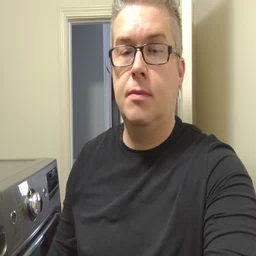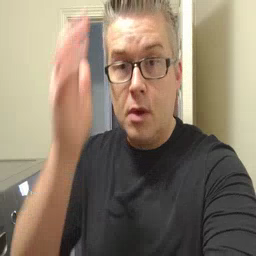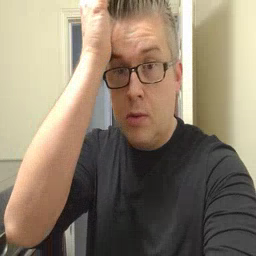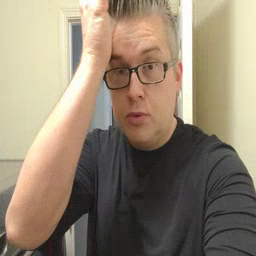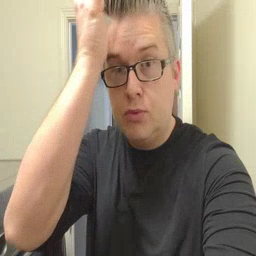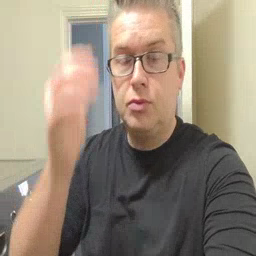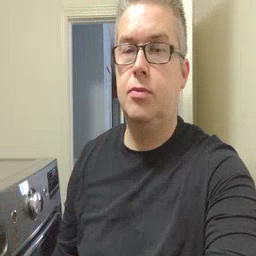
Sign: garbage